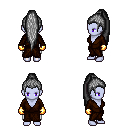
a pixel art fantasy rpg character, female body template, dark elf, purple skin, brown robe, white pants, gray extra-long topknot hairstyle, gold gloves, four views (front, back, left, right), 2x2 character sprite sheet, small pixel art, hard edges, no anti-aliasing